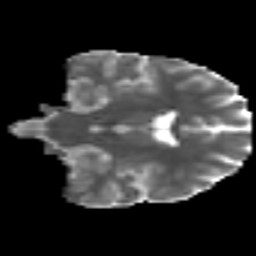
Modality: MD
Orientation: coronal
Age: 19
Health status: ill
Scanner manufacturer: philips
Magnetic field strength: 3 T
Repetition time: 9 s
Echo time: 0.127 s